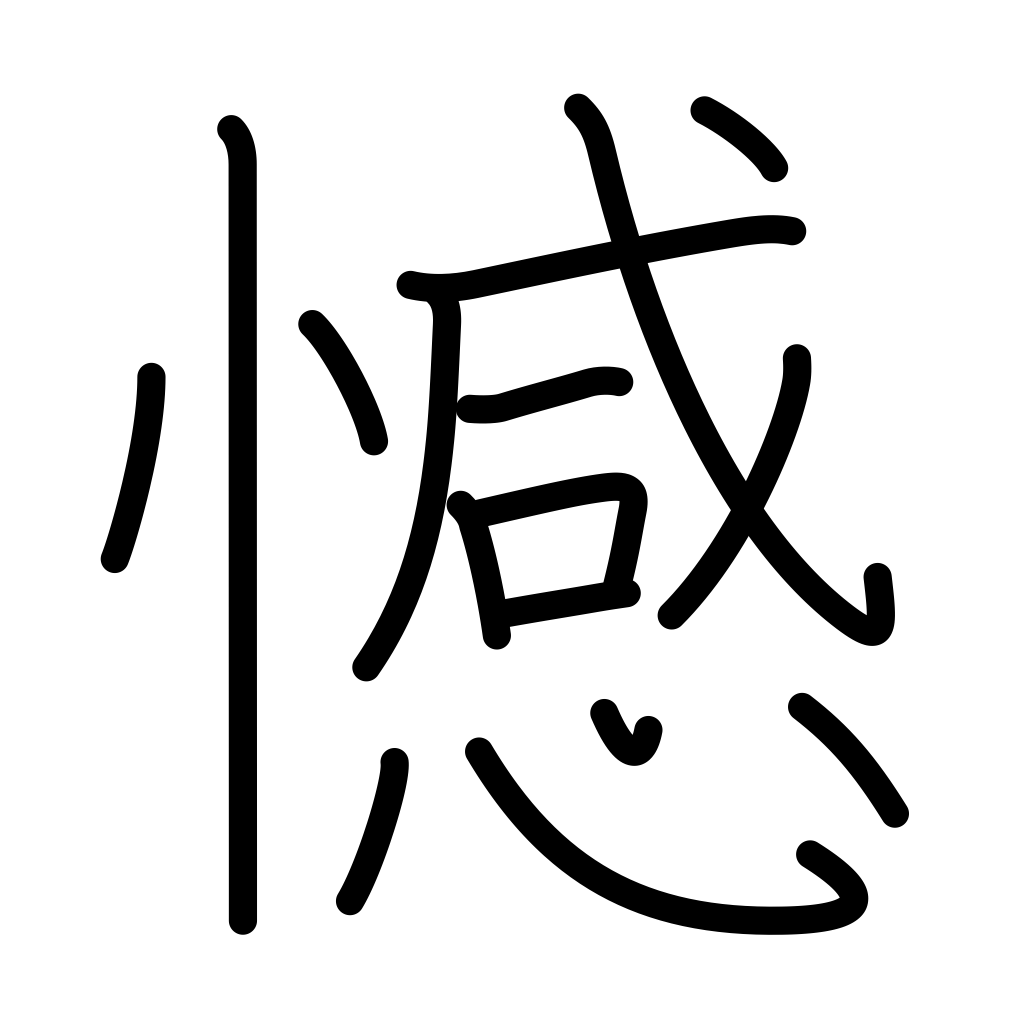
Meaning: remorse, regret, be sorry